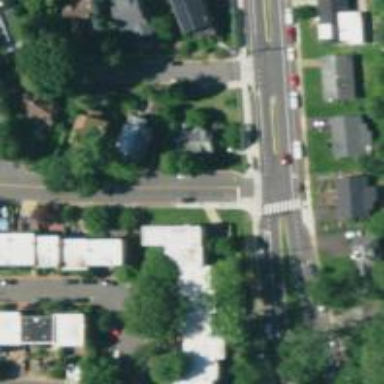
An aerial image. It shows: Road with stop sign.